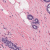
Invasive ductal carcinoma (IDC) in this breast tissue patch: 0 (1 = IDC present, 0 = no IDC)